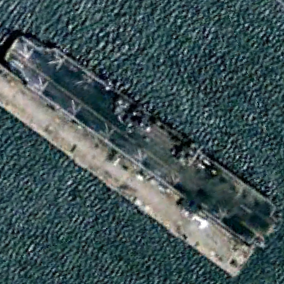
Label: assault